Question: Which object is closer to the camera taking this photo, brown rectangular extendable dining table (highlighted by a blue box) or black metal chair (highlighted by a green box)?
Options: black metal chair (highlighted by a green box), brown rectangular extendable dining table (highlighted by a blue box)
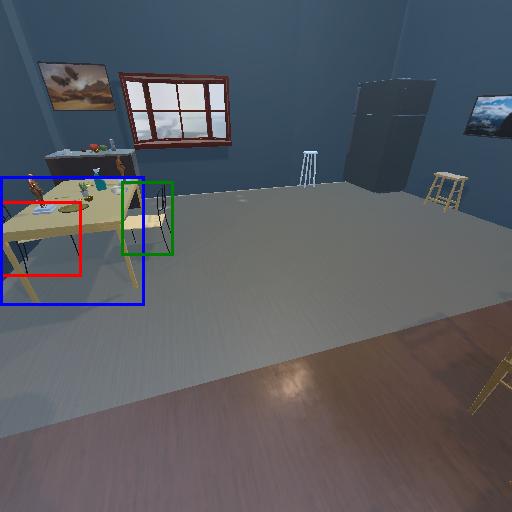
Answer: black metal chair (highlighted by a green box)